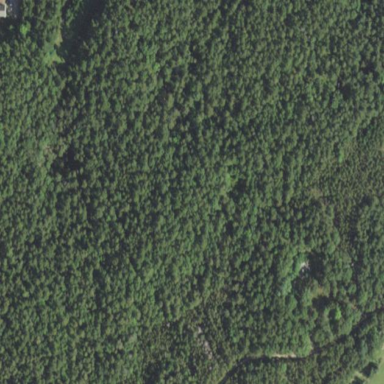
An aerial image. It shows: Mixed evergreen forest area.